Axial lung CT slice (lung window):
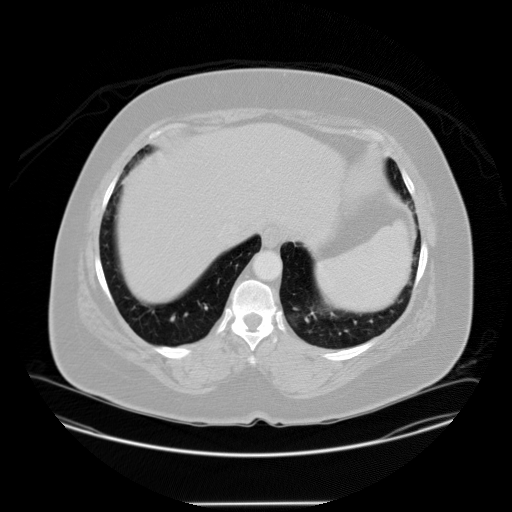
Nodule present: no